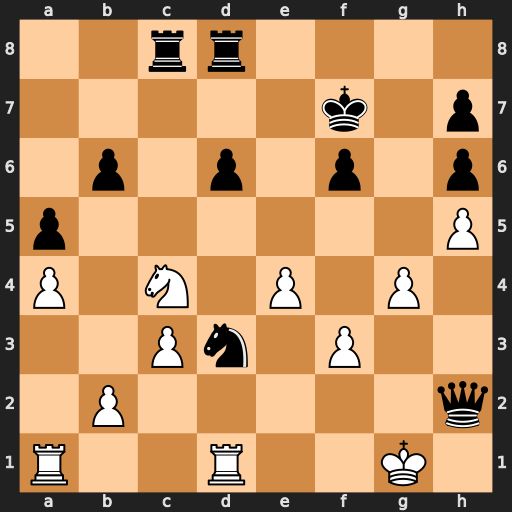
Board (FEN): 2rr4/5k1p/1p1p1p1p/p6P/P1N1P1P1/2Pn1P2/1P5q/R2R2K1
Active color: w
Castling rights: -
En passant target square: -
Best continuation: Kxh2 Rxc4 Rxd3